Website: apple
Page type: order-tracking
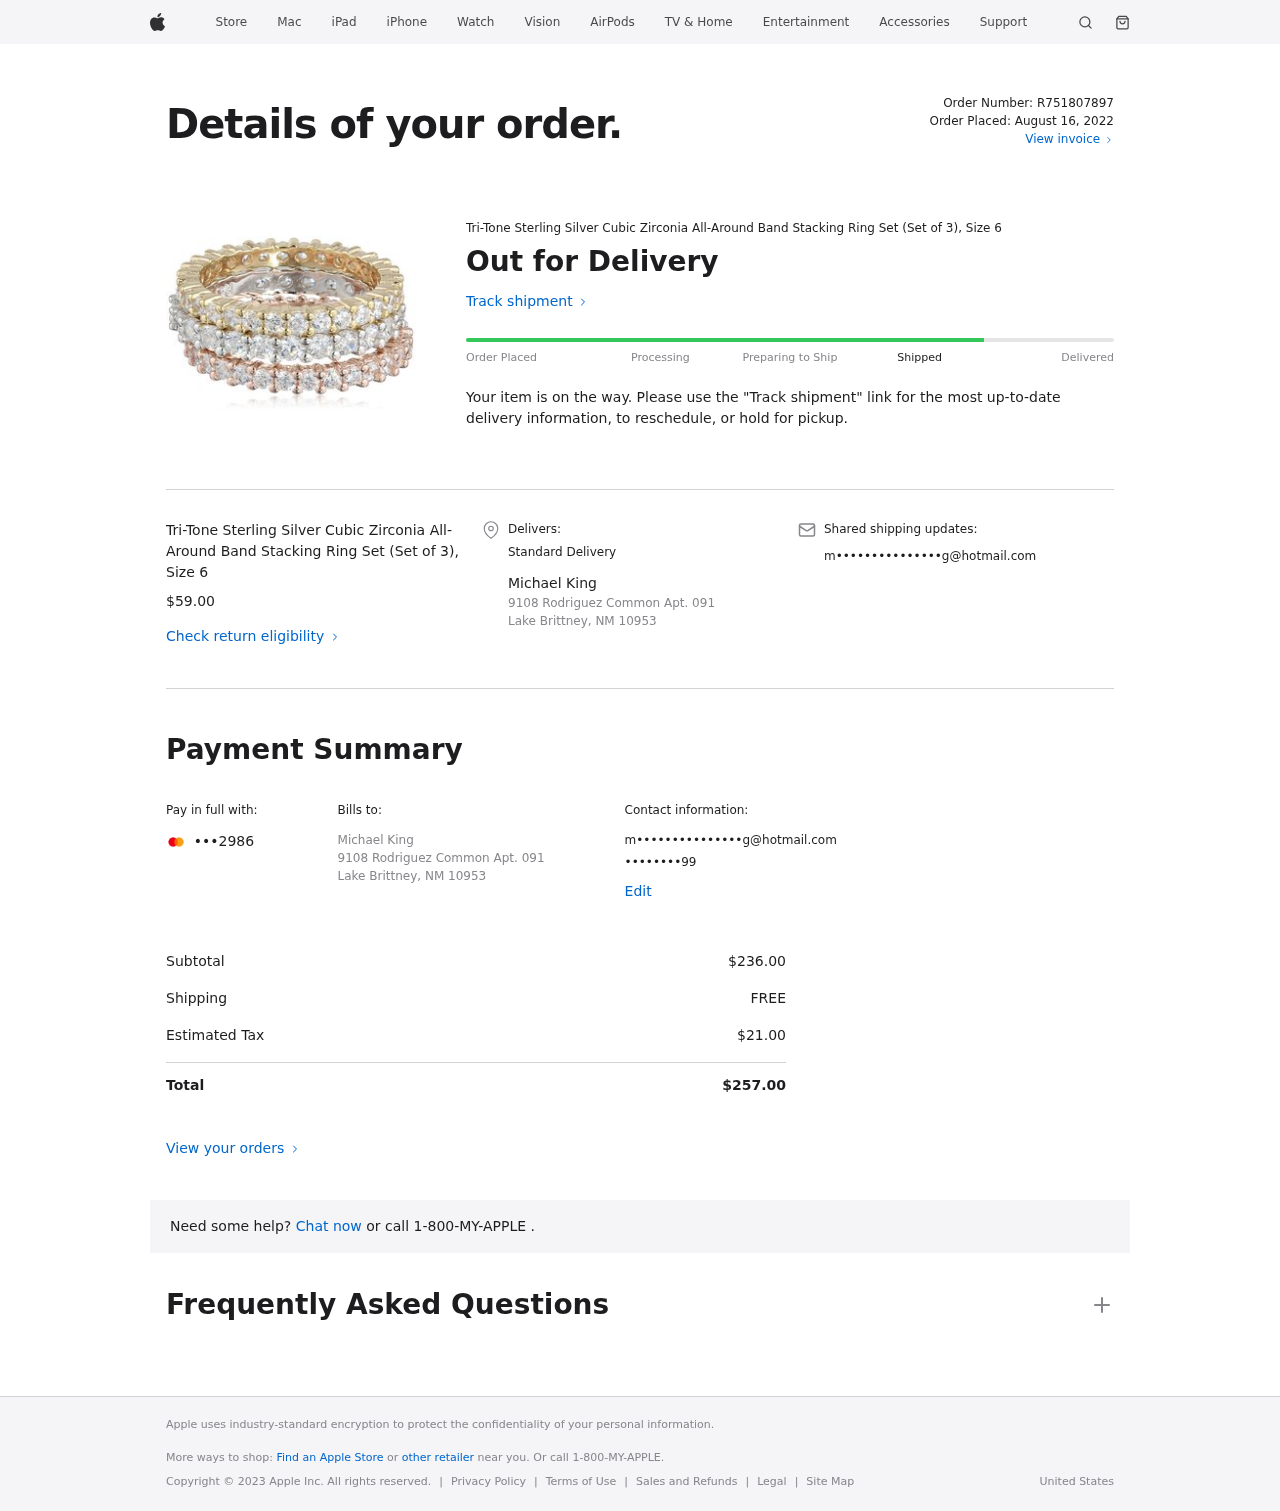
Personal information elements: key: PII_CARD_LAST4
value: •••2986
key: PII_CITY_STATE_ZIP
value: Lake Brittney, NM 10953
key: PII_EMAIL
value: m•••••••••••••••g@hotmail.com
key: PII_FULLNAME
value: Michael King
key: PII_PHONE
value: ••••••••99
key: PII_STREET
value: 9108 Rodriguez Common Apt. 091
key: PII_FULLNAME2
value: Michael King
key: PII_CITY
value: Lake Brittney
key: PII_STATE_ABBR
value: NM
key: PII_POSTCODE
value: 10953
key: PII_POSTCODE_FULL
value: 10953
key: PII_CITY_STATE
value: Lake Brittney, NM
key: PII_POSTCODE_NUMERIC
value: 10953
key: PII_EMAIL2
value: m•••••••••••••••g@hotmail.com
Product elements: key: PRODUCT1_NAME
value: Tri-Tone Sterling Silver Cubic Zirconia All-Around Band Stacking Ring Set (Set of 3), Size 6
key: PRODUCT1_PRICE
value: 59
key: PRODUCT1_NAME2
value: Tri-Tone Sterling Silver Cubic Zirconia All-Around Band Stacking Ring Set (Set of 3), Size 6
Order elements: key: ORDER_ID
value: Order Number: R751807897
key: ORDER_DATE
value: Order Placed: August 16, 2022
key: ORDER_SUBTOTAL
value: $236.00
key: ORDER_SHIPPING_COST
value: FREE
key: ORDER_TAX
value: $21.00
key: ORDER_TOTAL
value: $257.00